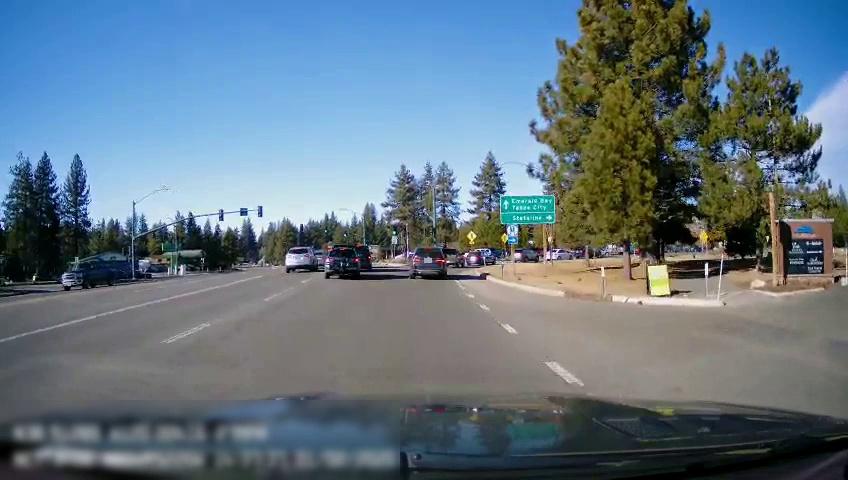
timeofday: Day
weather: Sunny
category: Drivable Space
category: Vehicles | SUV
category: Vehicles | SUV
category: Vehicles | SUV
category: Vehicles | Car
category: Vehicles | SUV
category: Vehicles | SUV
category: Vehicles | Car
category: Vehicles | Car
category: Vehicles | SUV
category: Vehicles | Car
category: Lanes | Current Lane
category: Lanes | Current Lane
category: Lanes | Alternate Lane
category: Traffic | Signs
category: Traffic | Signs
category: Traffic | Signs
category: Traffic | Signs
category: Traffic | Signs